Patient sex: M
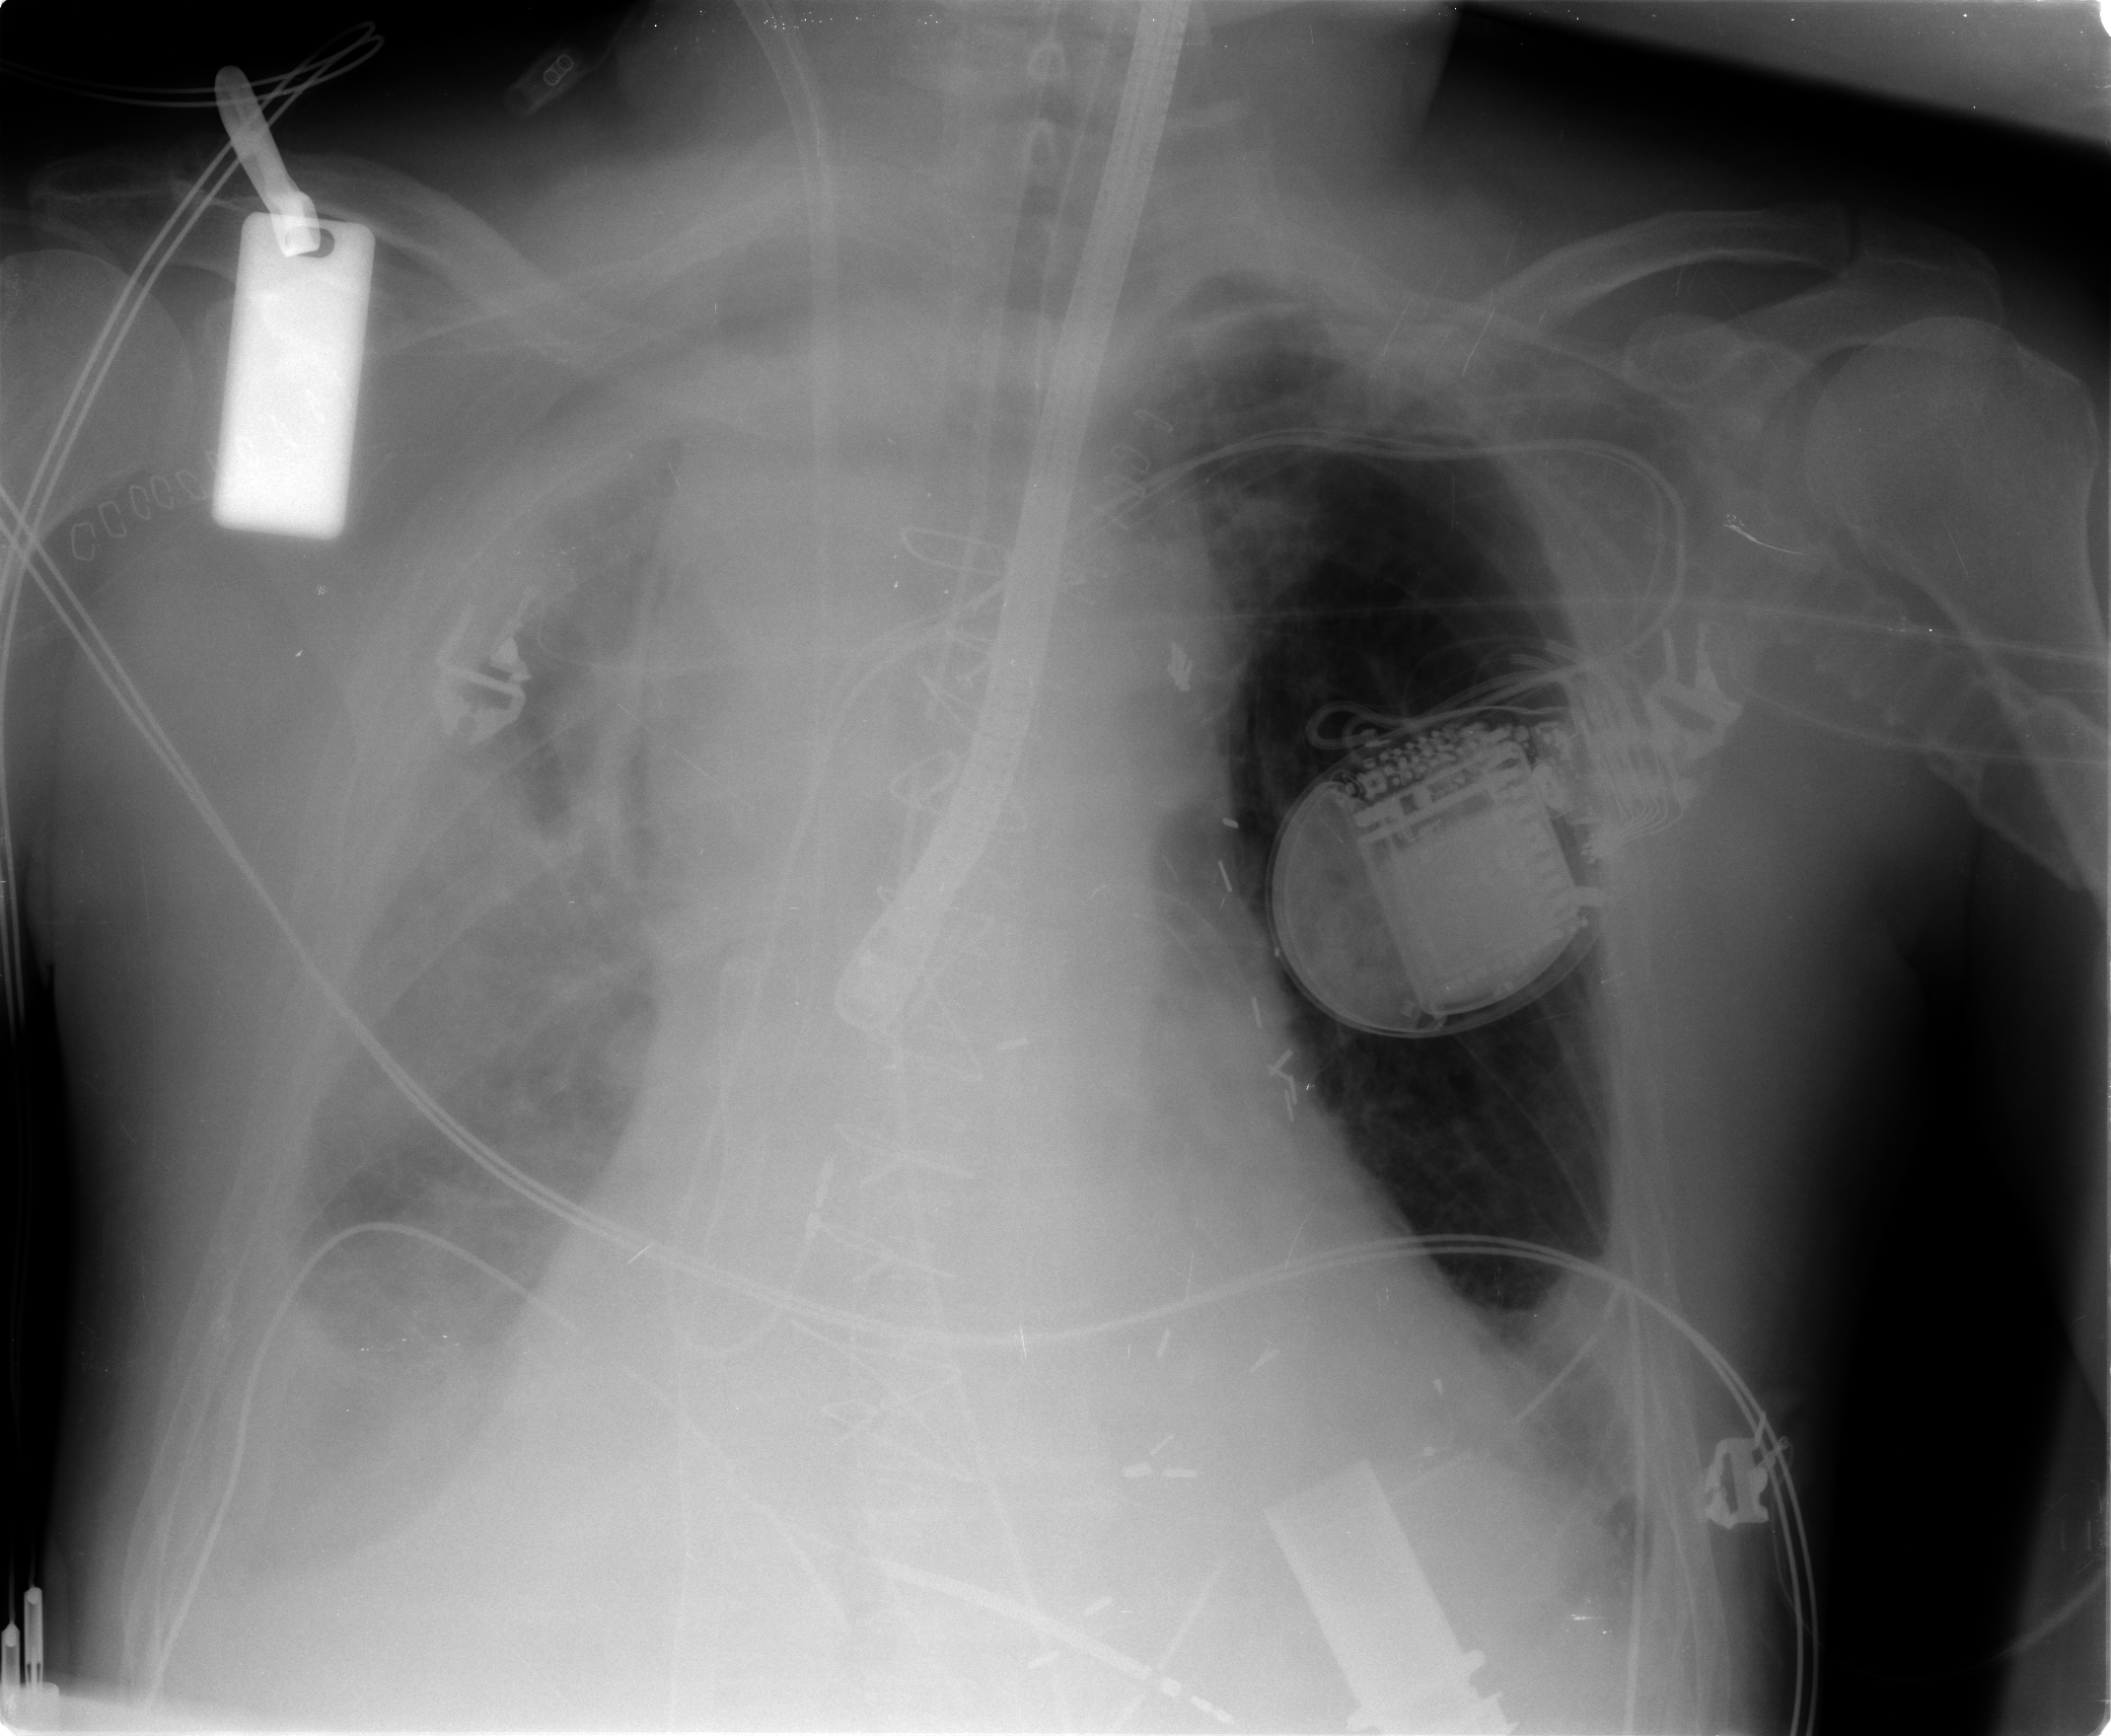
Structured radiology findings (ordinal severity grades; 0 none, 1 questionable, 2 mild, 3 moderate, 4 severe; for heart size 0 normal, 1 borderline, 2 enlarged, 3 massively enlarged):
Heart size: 3
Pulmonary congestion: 2
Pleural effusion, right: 4
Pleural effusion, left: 2
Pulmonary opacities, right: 3
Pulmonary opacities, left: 0
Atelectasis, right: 4
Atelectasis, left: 1